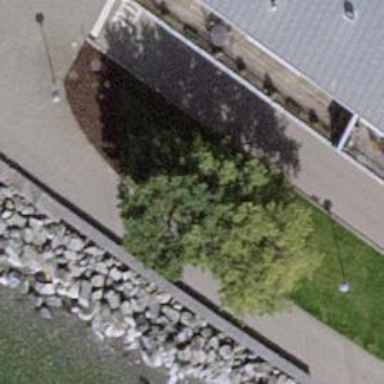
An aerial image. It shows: Bench.